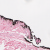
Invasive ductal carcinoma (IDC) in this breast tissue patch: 0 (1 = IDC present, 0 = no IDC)